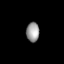
Tissue: lung
Cell type: Endothelial cells
Senescence score: 0.5636
Nuclear area (px): 248
Mean DAPI intensity: 153.379